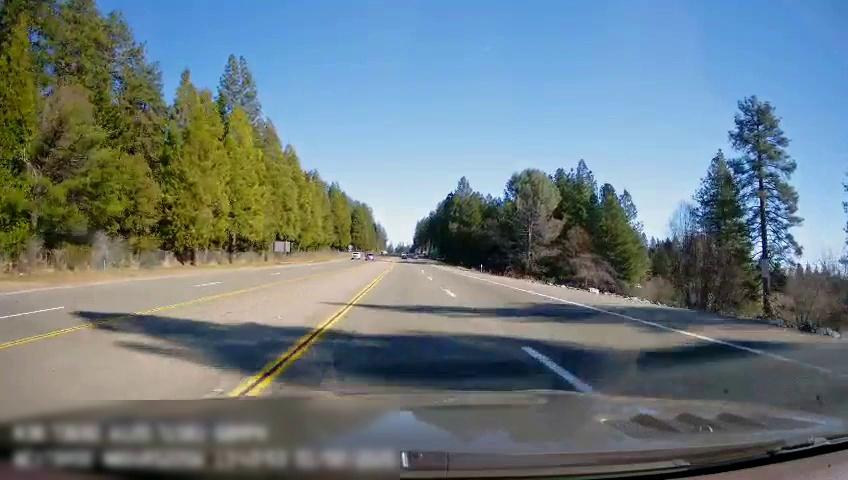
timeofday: Day
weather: Sunny
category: Drivable Space
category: Lanes | Opposite Lane
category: Lanes | Opposite Lane
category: Lanes | Current Lane
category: Lanes | Alternate Lane
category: Lanes | Current Lane
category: Lanes | Alternate Lane
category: Lanes | Opposite Lane
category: Lanes | Opposite Lane